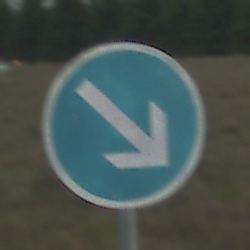
Verkehrszeichen: VorgeschriebeneVorbeifahrtRechts
Umgebung: Outdoor, Nature
Tageszeit: Night
Wetter: Overcast
Licht: Artificial
Jahreszeit: NotSpecified
Kontrast: LowContrast